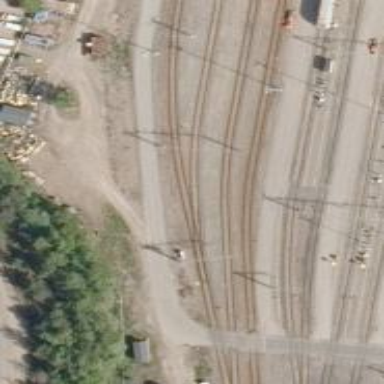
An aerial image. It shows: Rail yard with electrified contact lines for the trains.